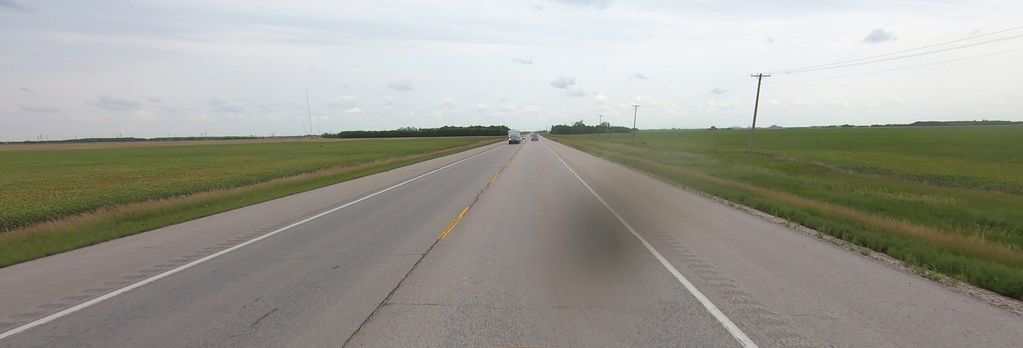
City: winnipeg